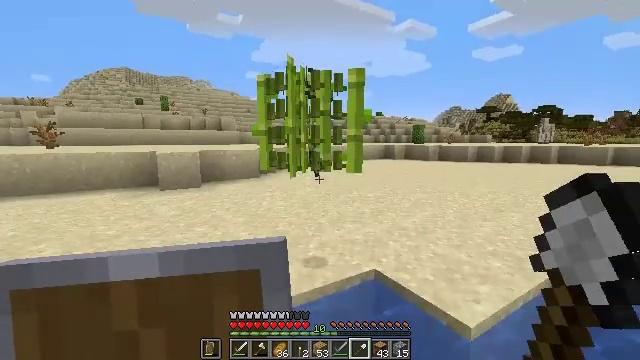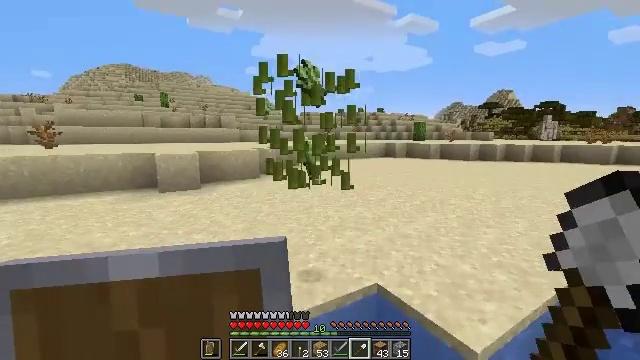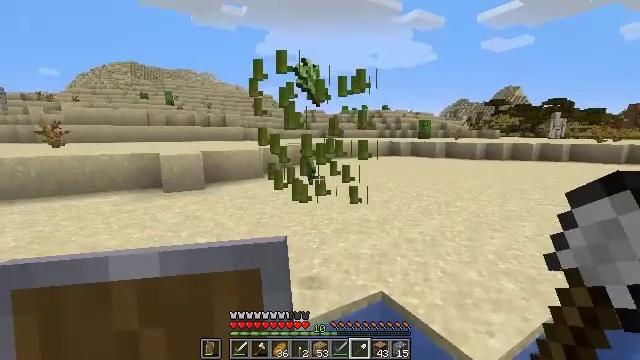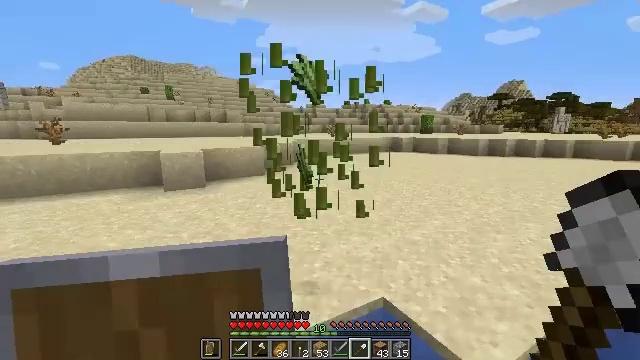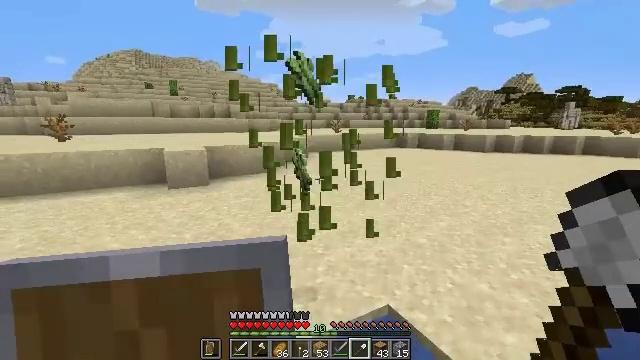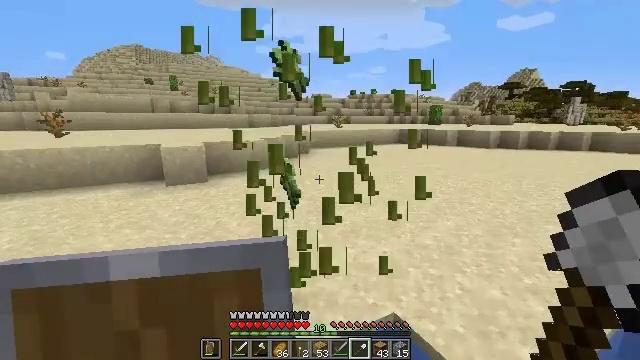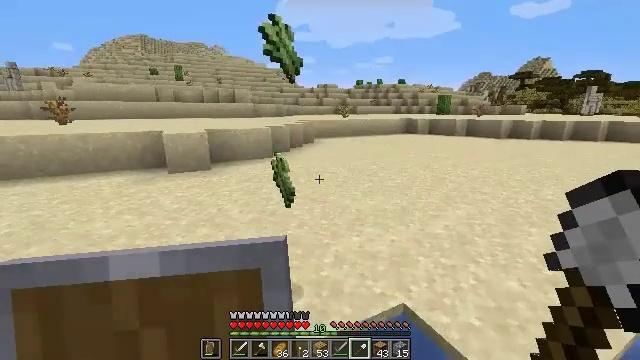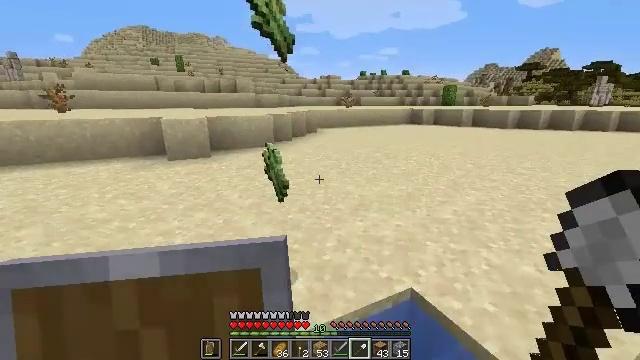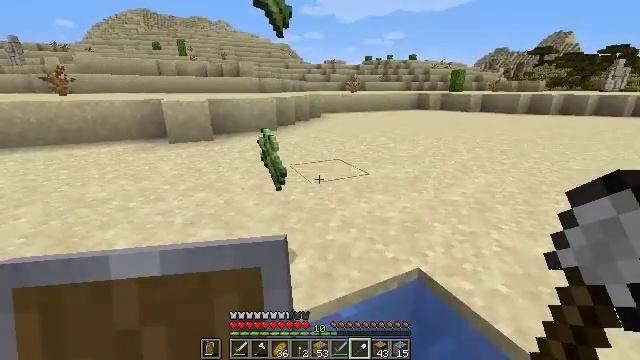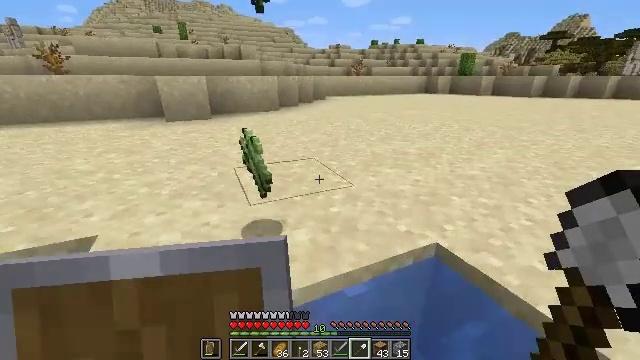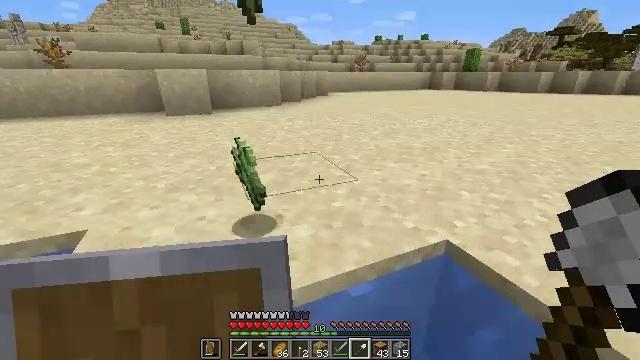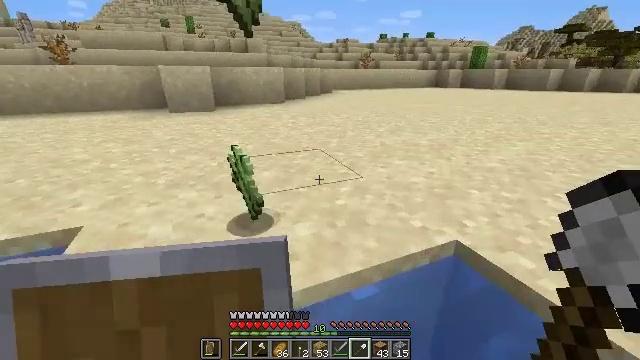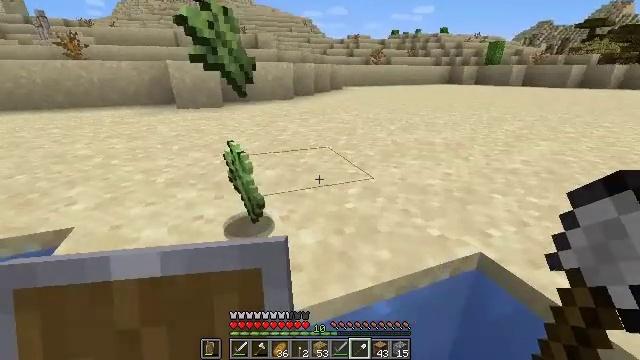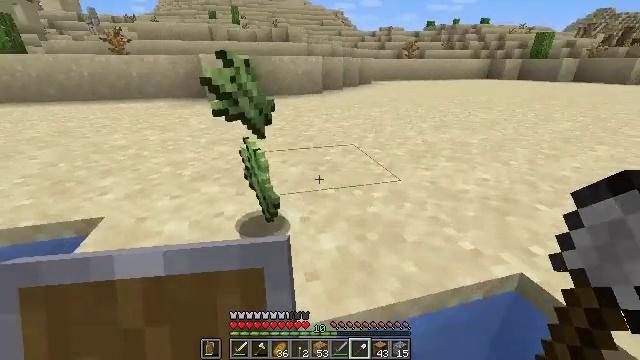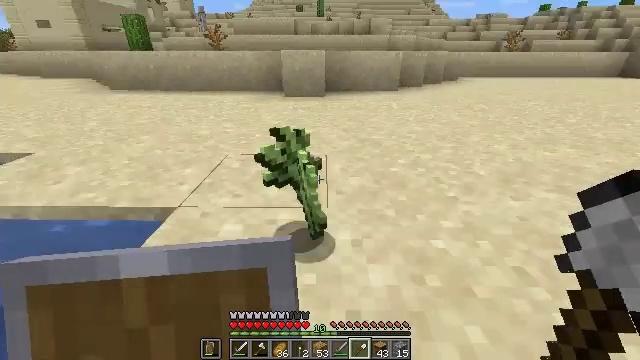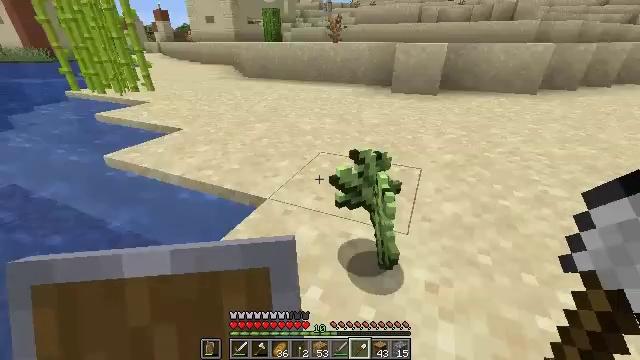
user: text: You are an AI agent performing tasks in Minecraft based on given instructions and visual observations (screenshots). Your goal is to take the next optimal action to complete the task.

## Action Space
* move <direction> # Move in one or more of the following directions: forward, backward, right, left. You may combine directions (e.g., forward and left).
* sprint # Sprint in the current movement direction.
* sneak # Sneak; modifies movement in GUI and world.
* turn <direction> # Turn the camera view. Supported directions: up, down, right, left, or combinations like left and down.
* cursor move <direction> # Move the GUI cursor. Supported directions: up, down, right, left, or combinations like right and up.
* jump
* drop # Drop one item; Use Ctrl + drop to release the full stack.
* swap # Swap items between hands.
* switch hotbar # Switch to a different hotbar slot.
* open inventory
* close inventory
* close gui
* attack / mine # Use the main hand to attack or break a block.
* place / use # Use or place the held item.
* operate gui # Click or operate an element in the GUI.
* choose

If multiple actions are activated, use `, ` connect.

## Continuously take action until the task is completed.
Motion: motion action
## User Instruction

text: Harvest sugar cane from the plant.
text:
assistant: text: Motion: move forward, jump
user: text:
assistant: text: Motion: move forward, jump
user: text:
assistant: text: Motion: move forward, turn down, jump
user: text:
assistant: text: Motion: move forward, turn down, jump
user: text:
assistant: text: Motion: move forward, jump
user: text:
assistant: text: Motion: move forward, turn left and down, jump
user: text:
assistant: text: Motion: move forward, turn down, jump
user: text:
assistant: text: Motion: move forward, turn down, jump
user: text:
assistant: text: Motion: move forward, turn down, jump
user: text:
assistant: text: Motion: move forward, jump
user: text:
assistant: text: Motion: move forward, jump
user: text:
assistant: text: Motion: move forward, turn left, jump
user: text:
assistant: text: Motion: move forward, turn left and down, jump
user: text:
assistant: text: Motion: move forward, turn left and down, jump
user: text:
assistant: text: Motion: move forward, turn left and down, jump
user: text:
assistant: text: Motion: move forward, turn left and down, jump
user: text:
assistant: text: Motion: move forward, jump
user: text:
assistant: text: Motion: move forward, jump
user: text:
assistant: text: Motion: move forward, jump
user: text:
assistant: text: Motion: move forward, jump
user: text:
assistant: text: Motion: move forward, jump
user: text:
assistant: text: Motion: move forward, jump
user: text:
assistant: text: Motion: move forward, turn left, jump
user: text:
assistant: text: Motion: move forward, turn left, jump
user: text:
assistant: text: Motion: move forward, turn left and up
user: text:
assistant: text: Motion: move forward, sprint, turn left and up
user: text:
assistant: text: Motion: move forward, sprint, turn left and up
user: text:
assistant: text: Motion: move forward, sprint, turn left and up
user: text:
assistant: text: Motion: move forward, sprint, turn up
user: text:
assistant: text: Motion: move forward